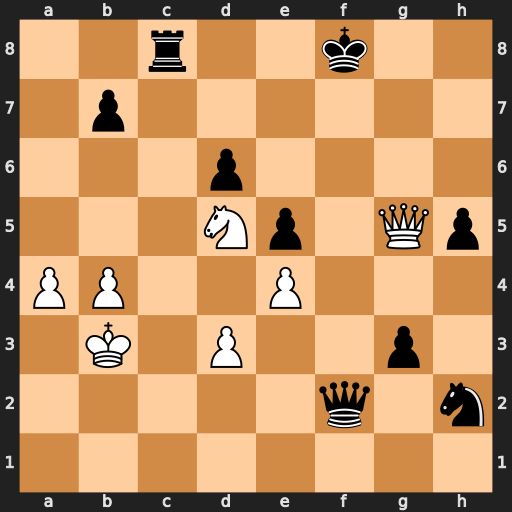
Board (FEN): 2r2k2/1p6/3p4/3Np1Qp/PP2P3/1K1P2p1/5q1n/8
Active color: w
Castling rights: -
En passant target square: -
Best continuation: Qe7+ Kg8 Nf6+ Qxf6 Qxf6